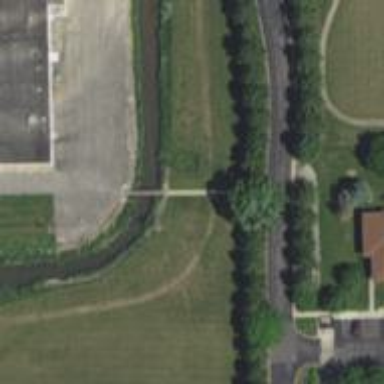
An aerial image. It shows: Footway.